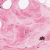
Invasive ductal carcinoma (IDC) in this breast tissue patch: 0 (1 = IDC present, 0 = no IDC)